Chest X-ray:
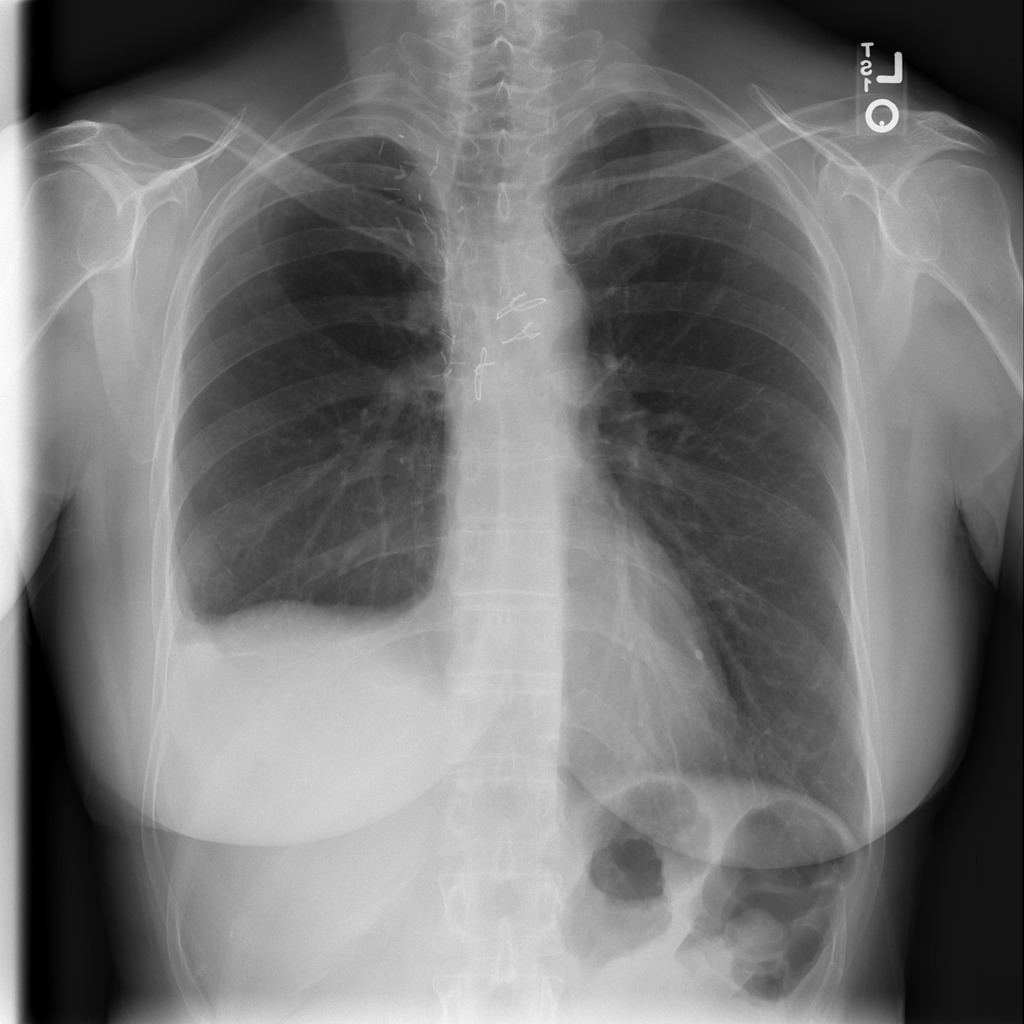
Findings: Effusion, Pleural Thickening
No abnormal finding: no